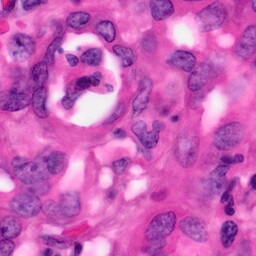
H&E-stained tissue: Pancreatic